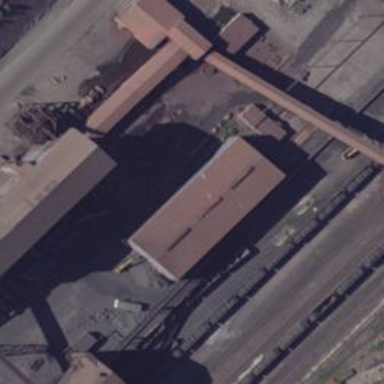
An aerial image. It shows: Industrial building.